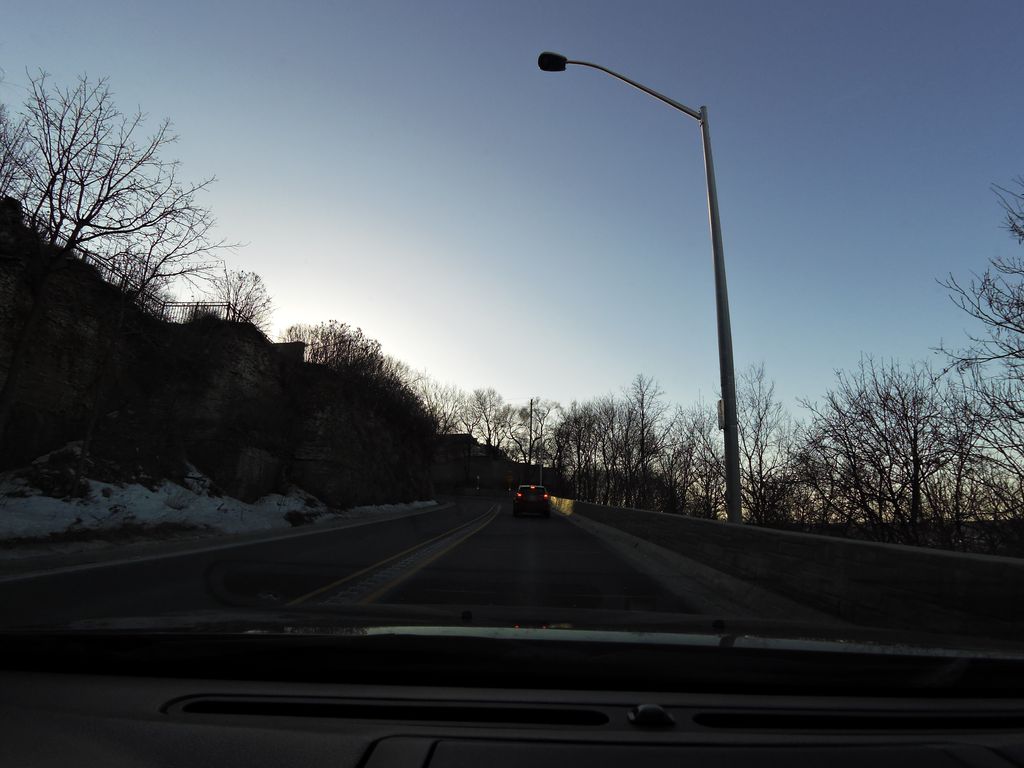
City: hamilton